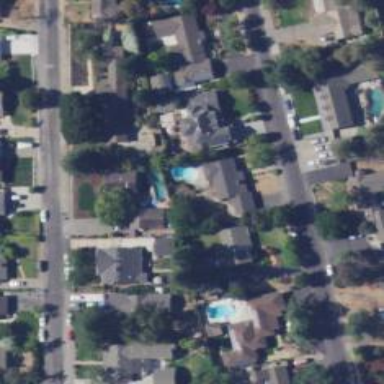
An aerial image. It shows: Swimming pool located in leisure land.